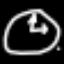
Label: clock